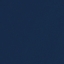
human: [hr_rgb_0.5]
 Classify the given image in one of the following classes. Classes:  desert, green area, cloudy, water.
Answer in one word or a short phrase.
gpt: water